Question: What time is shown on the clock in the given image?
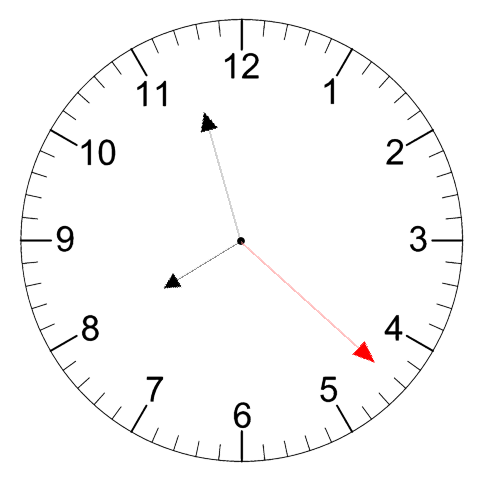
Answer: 07:57:22